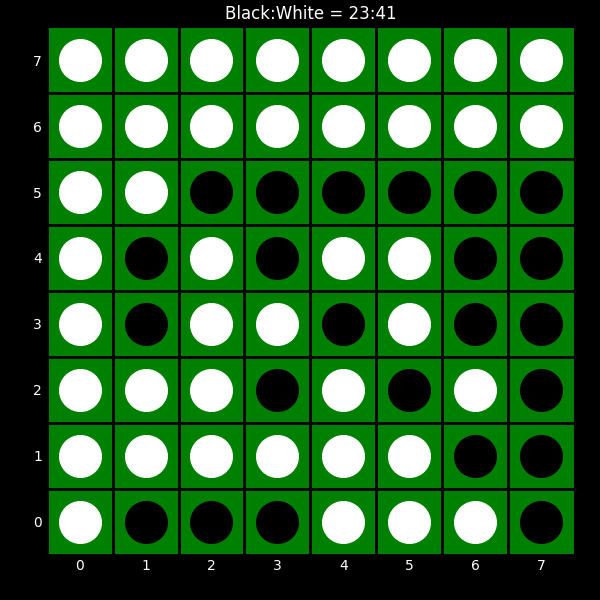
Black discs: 23
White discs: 41